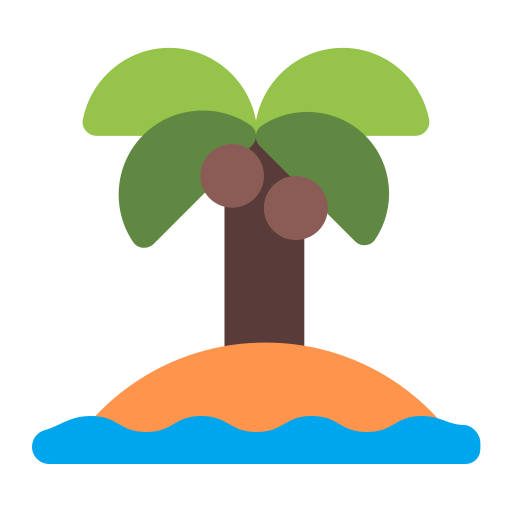
desert island flat